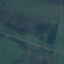
Label: Pasture